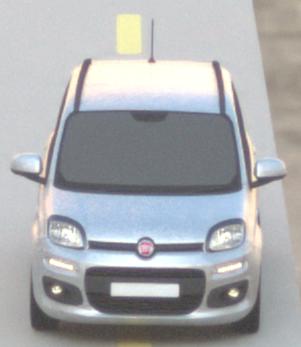
Make: Fiat
Model: Panda 1.2 8V
Detailed model: Panda (312)
Model produced from: 2013/02
Model produced until: 2013/12
Doors: 5
Color: white
Road condition: dry road
Daytime: sunrise or sunset
Contrast: low contrast